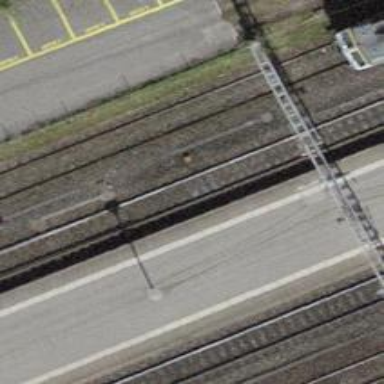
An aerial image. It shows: Railway switch.